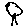
Label: tree